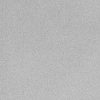
Atmospheric dust classification: dusty